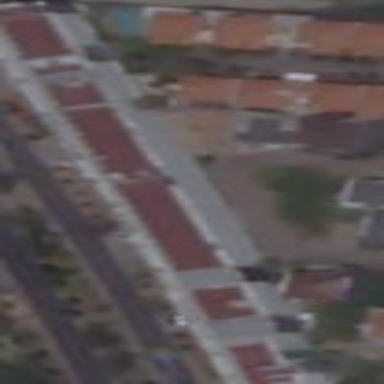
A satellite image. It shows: Building with concrete roof.